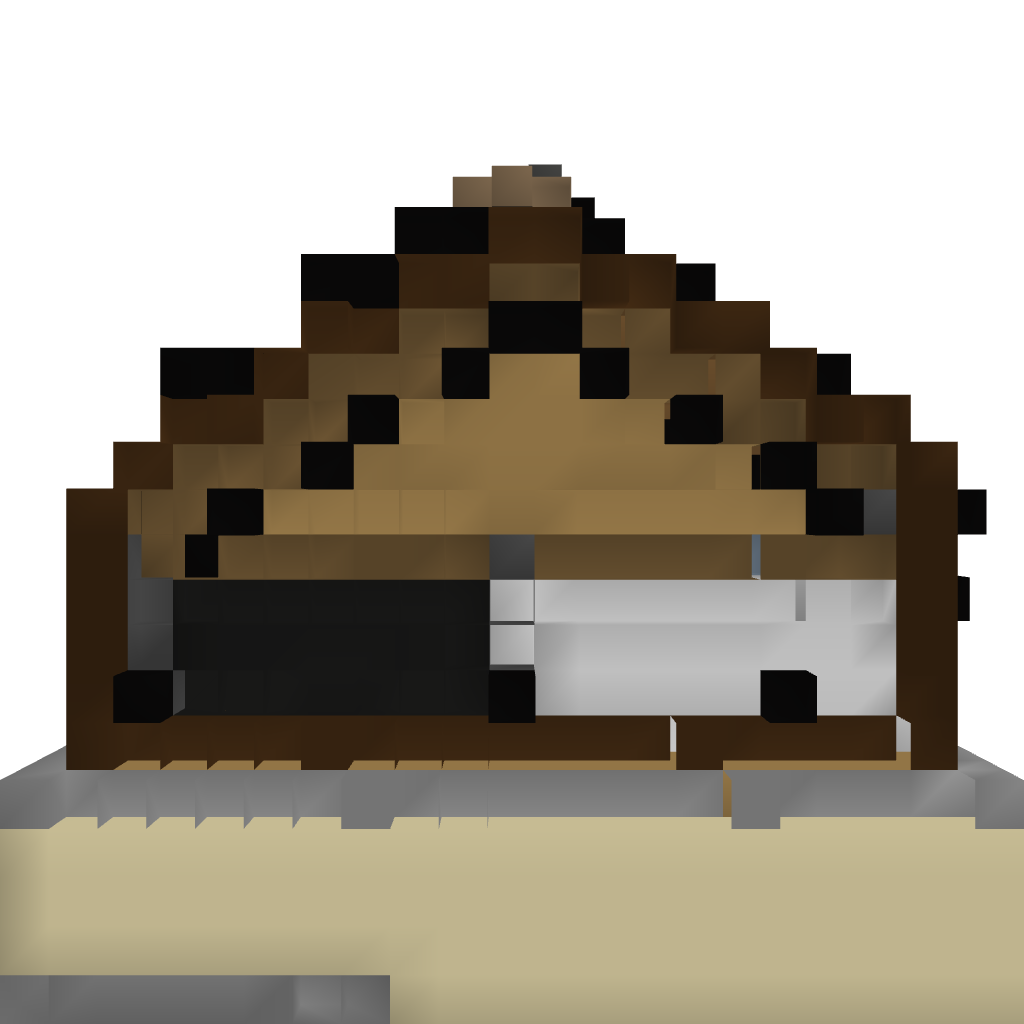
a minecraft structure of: The Krusty Krab